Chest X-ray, PA view. Patient: 48 years old, sex F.
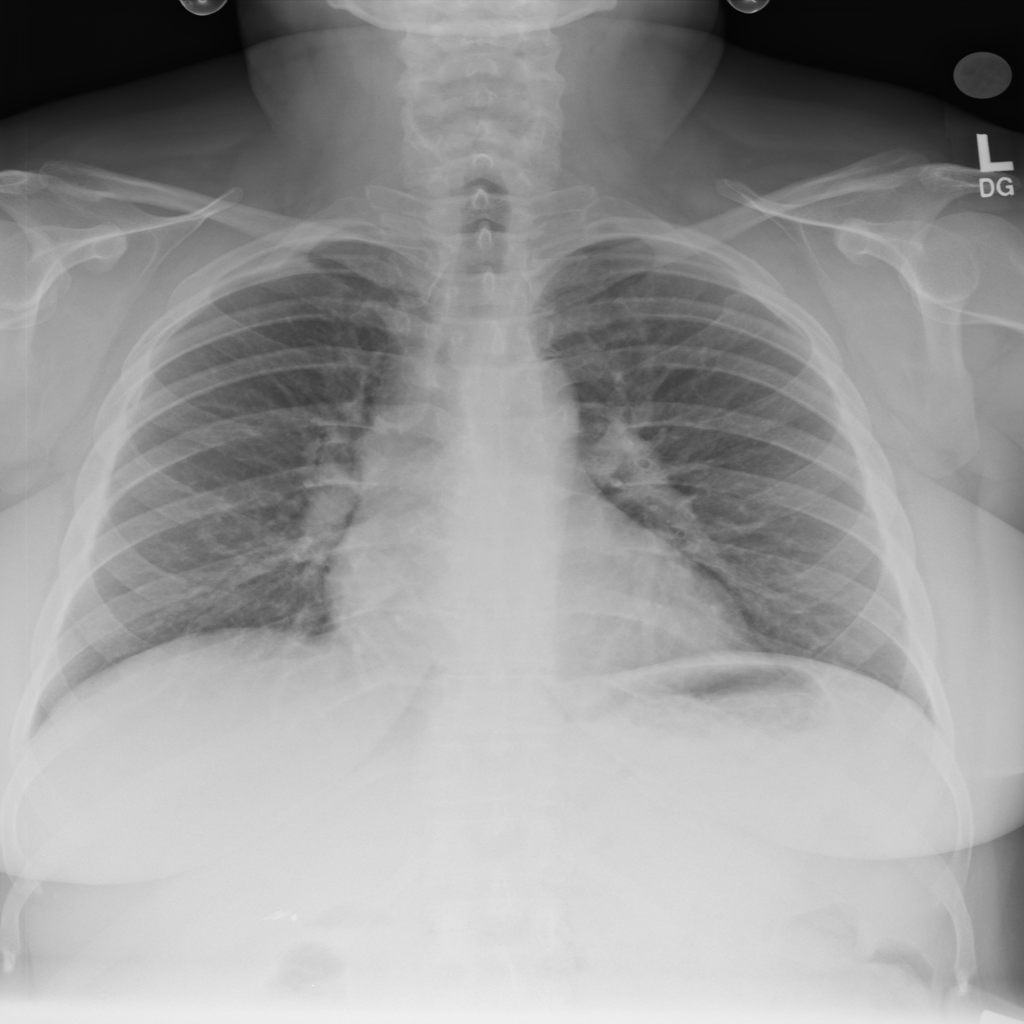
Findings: No Finding